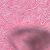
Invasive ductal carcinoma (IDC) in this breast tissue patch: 0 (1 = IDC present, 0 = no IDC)